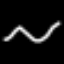
Label: squiggle